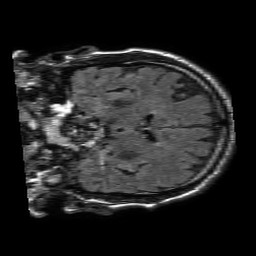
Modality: FLAIR
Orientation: coronal
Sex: male
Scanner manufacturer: philips
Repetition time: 11 s
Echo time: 0.125 s